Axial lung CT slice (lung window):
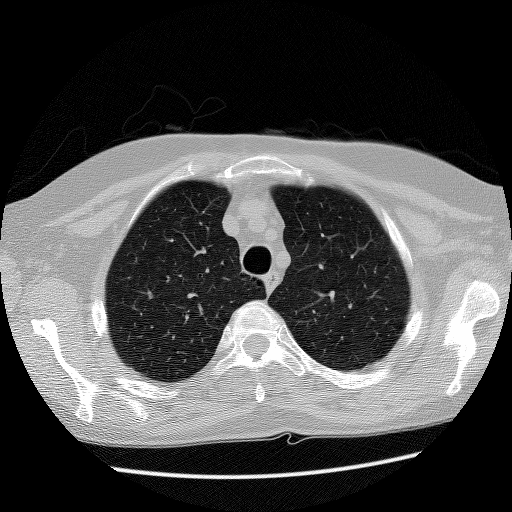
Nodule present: no